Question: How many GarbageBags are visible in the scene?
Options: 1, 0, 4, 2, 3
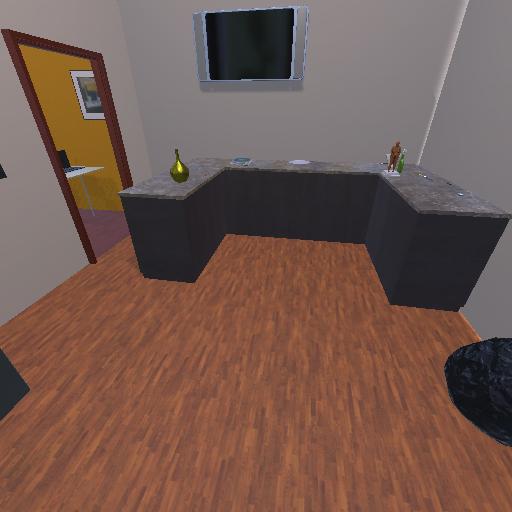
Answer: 1